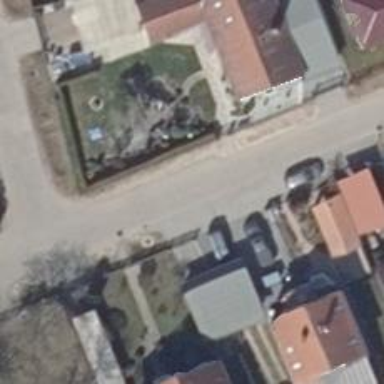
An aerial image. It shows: Residential road.